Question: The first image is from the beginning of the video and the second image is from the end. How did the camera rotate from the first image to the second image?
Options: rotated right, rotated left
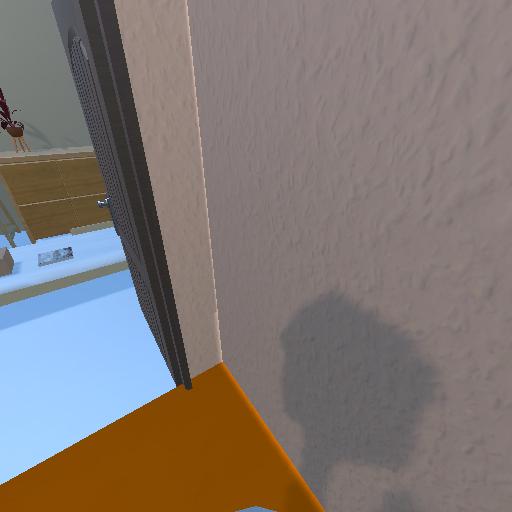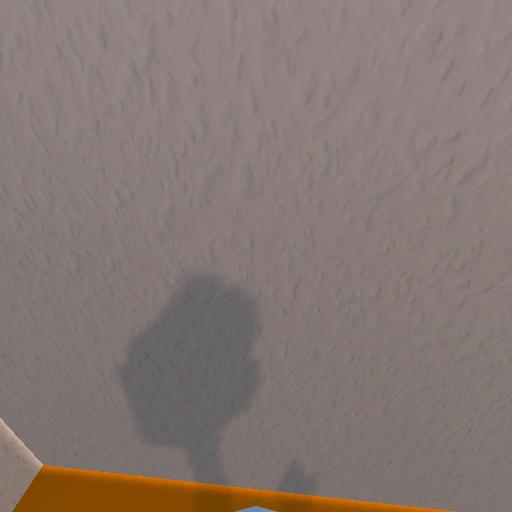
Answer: rotated right